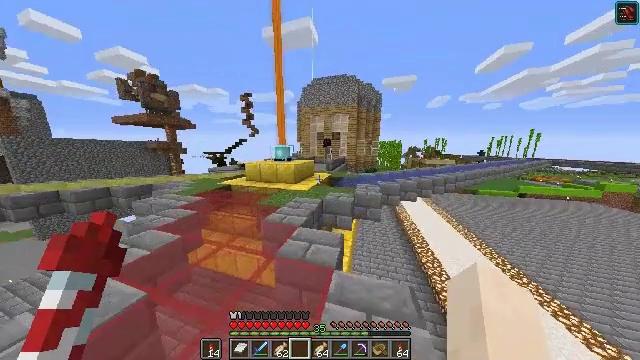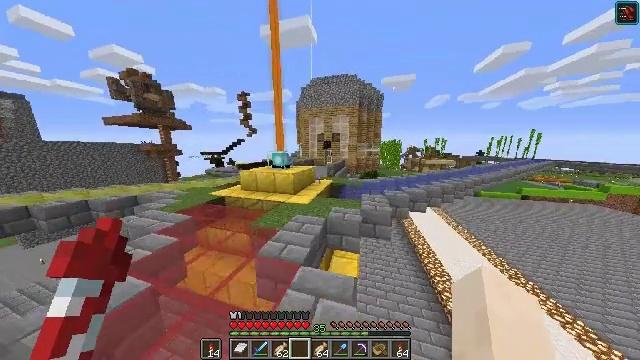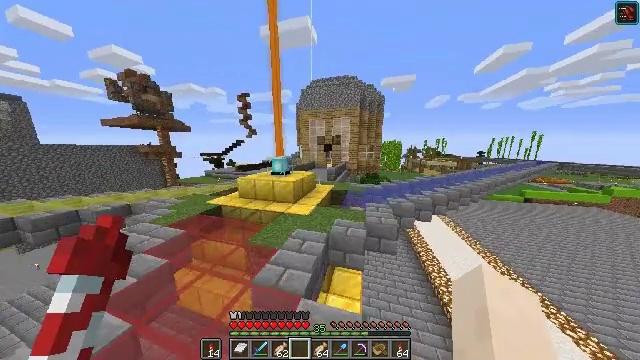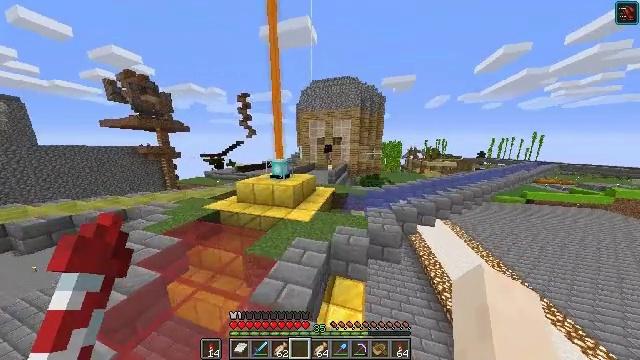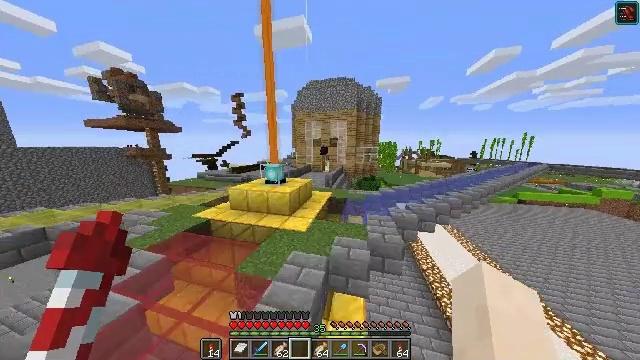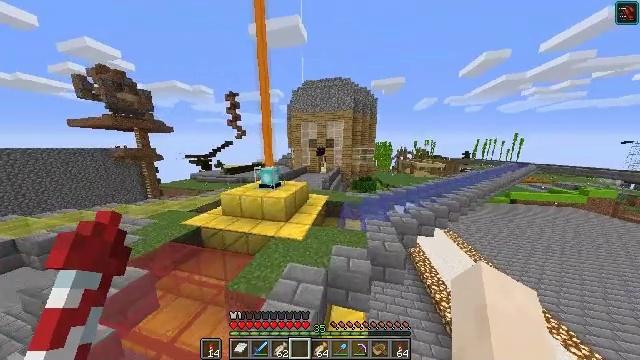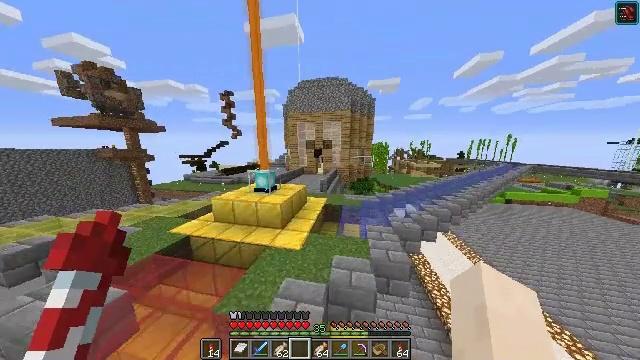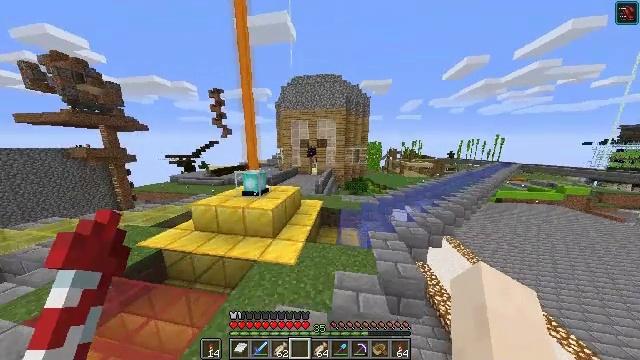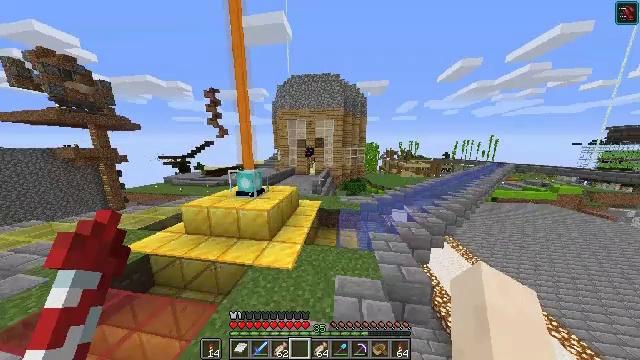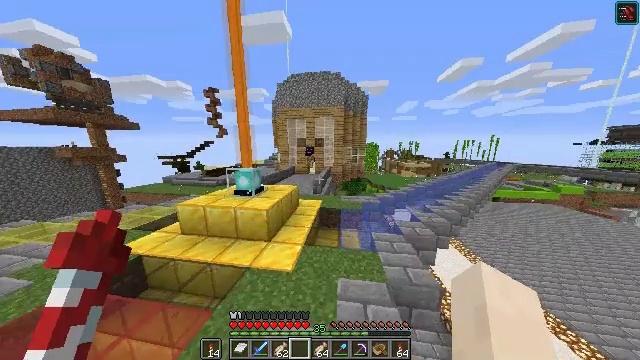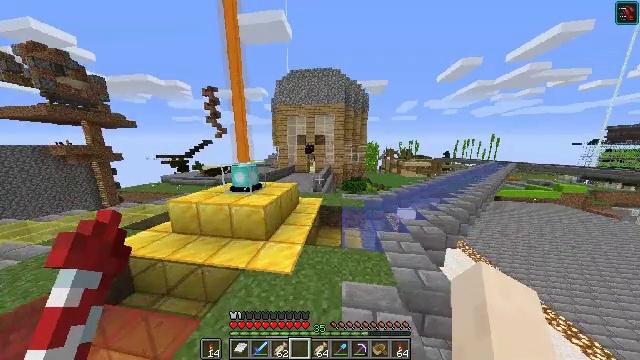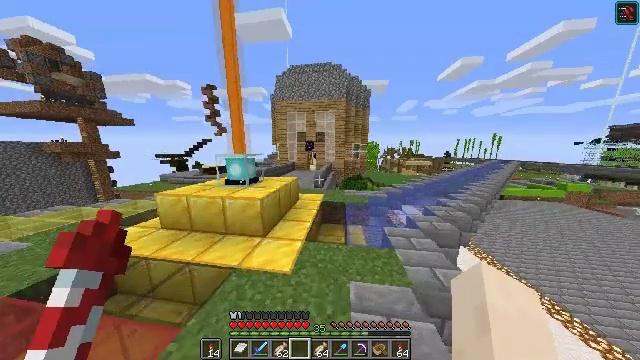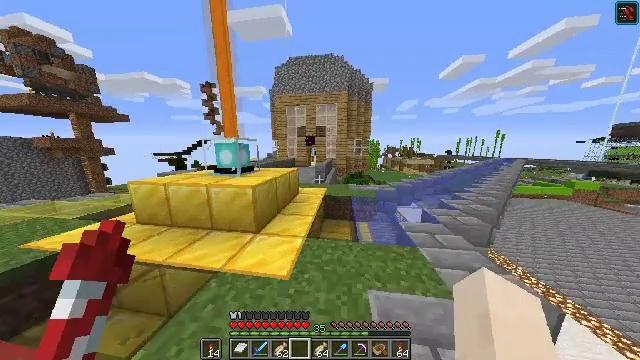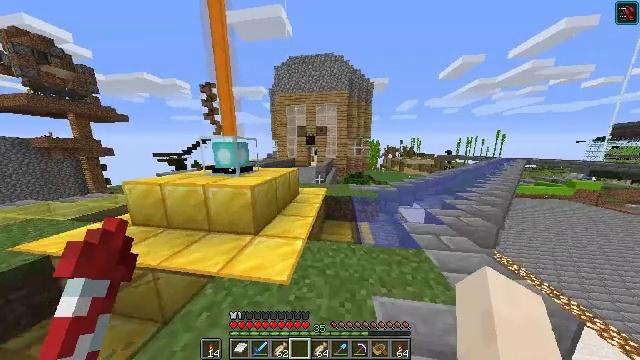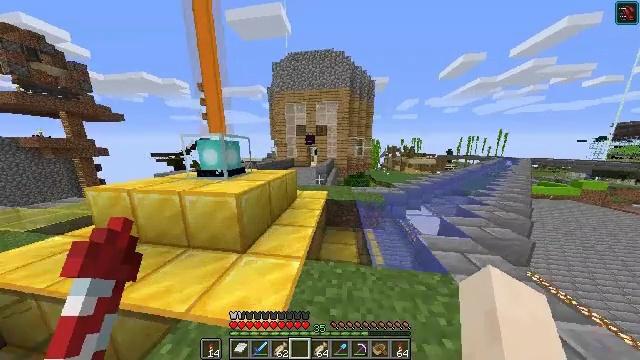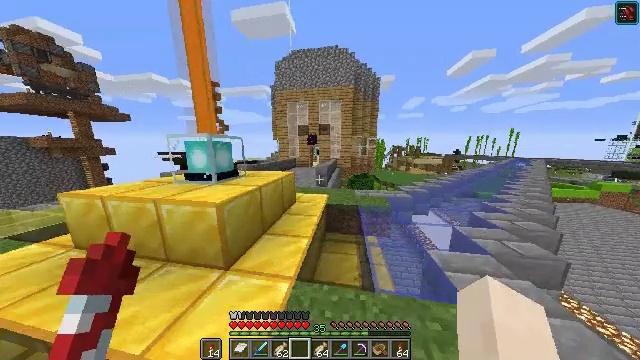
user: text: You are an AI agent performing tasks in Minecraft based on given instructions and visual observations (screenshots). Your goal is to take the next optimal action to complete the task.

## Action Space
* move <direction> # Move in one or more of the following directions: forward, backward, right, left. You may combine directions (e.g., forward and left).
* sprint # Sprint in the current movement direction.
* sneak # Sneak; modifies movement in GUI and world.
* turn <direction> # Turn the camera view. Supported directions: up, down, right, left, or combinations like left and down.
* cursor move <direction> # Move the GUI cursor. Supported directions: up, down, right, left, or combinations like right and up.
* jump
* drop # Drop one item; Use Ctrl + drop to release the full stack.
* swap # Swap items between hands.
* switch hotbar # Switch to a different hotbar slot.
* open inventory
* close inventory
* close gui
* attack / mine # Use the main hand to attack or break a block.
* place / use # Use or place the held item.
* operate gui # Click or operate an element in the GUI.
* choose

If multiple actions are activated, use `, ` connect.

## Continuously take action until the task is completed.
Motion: motion action
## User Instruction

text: Interact with the crafting table and create a map.
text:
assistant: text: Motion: move forward, jump
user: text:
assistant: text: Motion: move forward, jump
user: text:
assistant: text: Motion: move forward, jump
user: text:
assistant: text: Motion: move forward, turn right, jump
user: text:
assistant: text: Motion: move forward, turn right
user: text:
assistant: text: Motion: move forward, turn right
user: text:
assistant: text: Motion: move forward, turn right
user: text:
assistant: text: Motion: move forward, turn right
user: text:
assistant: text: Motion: move forward
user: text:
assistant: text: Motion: move forward
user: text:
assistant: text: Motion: move forward
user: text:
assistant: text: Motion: move forward
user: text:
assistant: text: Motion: move forward
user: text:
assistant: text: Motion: move forward and move right
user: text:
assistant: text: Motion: move forward and move right, turn left
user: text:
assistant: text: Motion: move forward, turn left
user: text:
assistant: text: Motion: move forward
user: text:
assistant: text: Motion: move forward
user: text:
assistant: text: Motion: move forward
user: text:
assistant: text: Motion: move forward, turn left
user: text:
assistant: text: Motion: move forward, turn left
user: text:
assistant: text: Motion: move forward, turn left
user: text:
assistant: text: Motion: move forward, jump
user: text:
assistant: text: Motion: move forward, jump
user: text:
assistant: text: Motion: move forward and move left, jump
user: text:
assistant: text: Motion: move forward and move left
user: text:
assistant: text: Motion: move forward and move left
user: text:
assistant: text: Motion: move forward and move left
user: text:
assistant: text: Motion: move forward, turn right
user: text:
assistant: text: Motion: move forward, turn right